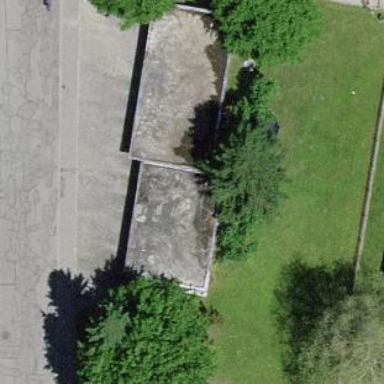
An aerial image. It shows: Garage.